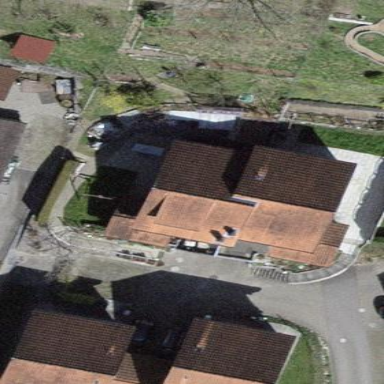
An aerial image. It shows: Building with tile roof.